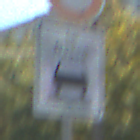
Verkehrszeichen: BeiNaesse
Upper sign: Geschwindigkeit90
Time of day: Midday
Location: Outdoor (Urban)
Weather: Clear
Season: NotSpecified
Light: Natural